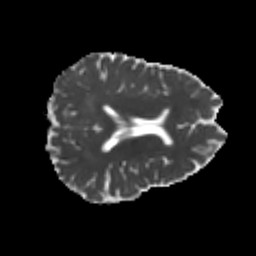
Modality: MD
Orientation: axial
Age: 22
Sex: female
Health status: healthy
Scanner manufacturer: philips
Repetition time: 7.384 s
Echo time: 0.08599 s